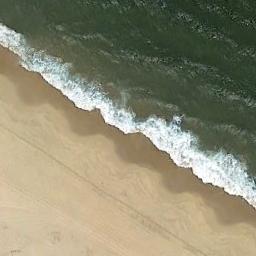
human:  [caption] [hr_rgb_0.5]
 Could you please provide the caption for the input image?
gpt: There is a little greenery near the beach .

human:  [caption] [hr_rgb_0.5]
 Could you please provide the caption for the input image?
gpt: The green oceans and yellow beaches .

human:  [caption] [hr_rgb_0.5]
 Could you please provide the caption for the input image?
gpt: The beach is made up of deep green seawater and a yellow coast .

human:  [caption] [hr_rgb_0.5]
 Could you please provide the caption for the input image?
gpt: The beach with khaki sand and the color of the seawater is green .

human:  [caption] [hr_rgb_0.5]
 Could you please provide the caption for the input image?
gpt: There are water marks on the beach .